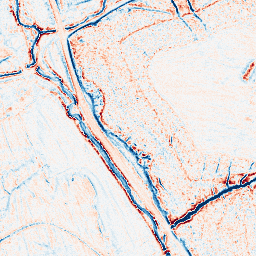
Category: edge_preserving
Decomposition family: anisotropic_diffusion
Decomposition parameters: iterations: 10
kappa: 10
gamma: 0.15
Upsampling method: lanczos
Upsampling parameters: scale: 4
Upsampling scale: 4